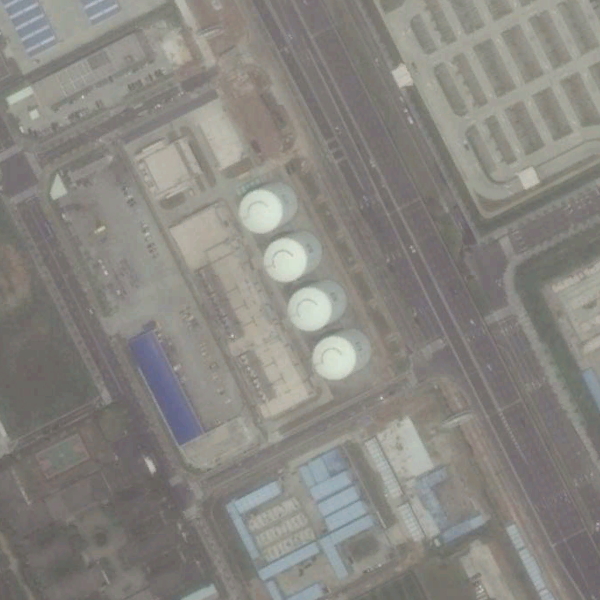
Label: StorageTanks